Field crop: tomato
Growth stage: 1
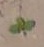
Species: solanum